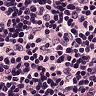
Metastatic tissue present: no